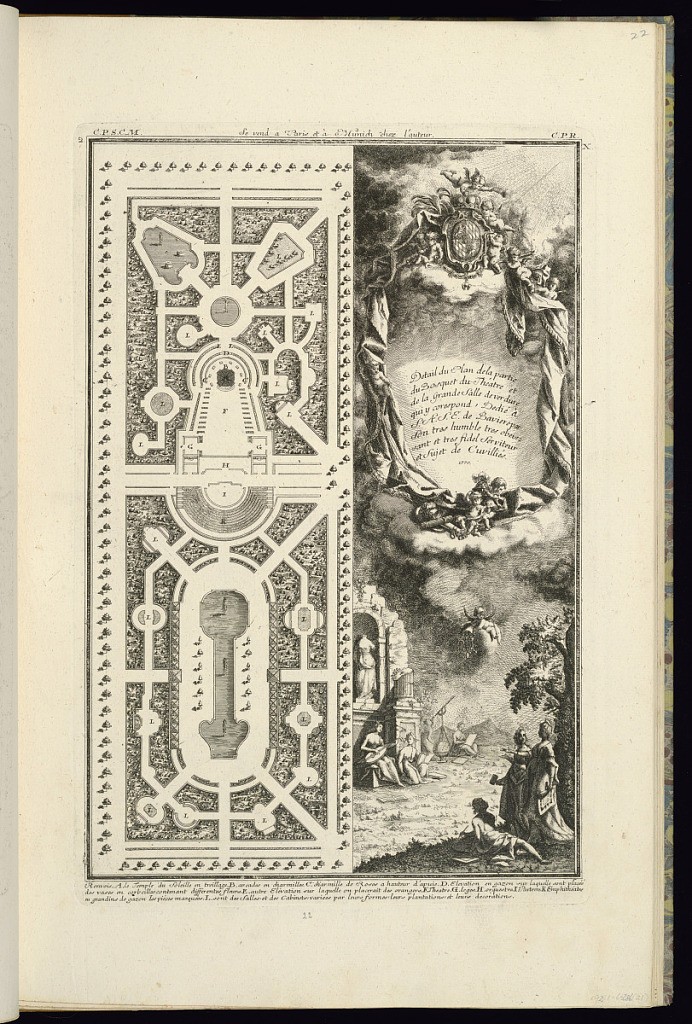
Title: Detail du Plan de la partie du Bosquet du Théatre et de la Grande Salle de verdure qui y correspond
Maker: François de Cuvilliés the Elder, Belgian, 1695 - 1768
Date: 1770
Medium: Etching and engraving on paper
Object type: Print
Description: Plan for a section of a garden featuring groves, fountains, and a stage with the title lettered within a cartouche surrounded by putti, clouds, coat of arms, textiles, allegorical motifs, within a landscape with ruins, sculptures, and figures with musical instruments and a telescope. The plate is titled, numbered, and dated.